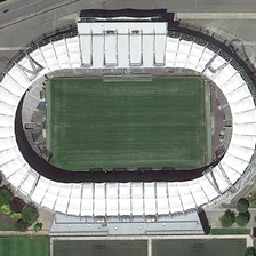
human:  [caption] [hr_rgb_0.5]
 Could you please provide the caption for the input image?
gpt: it is a white oval stadium next to several soccer fields outside .

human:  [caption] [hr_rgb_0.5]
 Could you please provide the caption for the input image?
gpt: There is an oval stadium near the highway, surrounded by white awnings and other sports fields.

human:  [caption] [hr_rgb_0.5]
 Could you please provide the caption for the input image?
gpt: the oval playground with a white ceiling is next one road and fou1 football fields .

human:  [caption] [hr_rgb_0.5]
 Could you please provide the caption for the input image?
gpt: There is an oval stadium near the highway with white awnings and other sports fields.

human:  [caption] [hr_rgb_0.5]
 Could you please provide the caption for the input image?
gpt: Near the street is an oval stadium surrounded by white awnings and some other sports fields.